Question: I currently have a JComboBox which I'm using as an audio playlist - what I'd like to achieve is a little "remove" button on the right hand side of each item that I can use to remove it from the underlying model, where the circle is:
What would be the best way of achieving this?
I'd like the button to be the same for all items in the JComboBox.

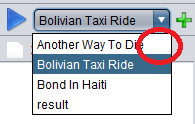
Answer: I had to quickly try and see for myself how difficult it is to achieve the wanted result with 'JComboBox'. The conclusion I got (as @trashgod says in the comment above) was that this object was never designed to have other components or at least it feels like this to me.
Below is a sample that does something what you want. You could use it as a start, but to be honest you should forget about using the 'JComboBox' for this problem.
'''
import java.awt.*;
import java.awt.event.*;
import java.net.MalformedURLException;
import java.net.URL;
import java.util.logging.Level;
import java.util.logging.Logger;
import javax.swing.*;
public class ButtonCombo {
private JPanel getContent() throws MalformedURLException {
String[] ids = {"north", "west", "south", "east"};
JComboBox combo = new JComboBox(ids);
Icon removeIcon = new ImageIcon(new URL("http://filesharefreak.org/images/red_x.png"));
combo.setRenderer(new ButtonComboRenderer(removeIcon, combo));
JPanel panel = new JPanel();
panel.add(combo);
return panel;
}
public static void main(String[] args) {
SwingUtilities.invokeLater(new Runnable() {
@Override
public void run() {
try {
JFrame f = new JFrame();
f.setDefaultCloseOperation(JFrame.EXIT_ON_CLOSE);
JPanel panel = new JPanel();
panel.add(new ButtonCombo().getContent());
JButton button = new JButton("OKOKO");
panel.add(button);
f.setContentPane(panel);
f.setSize(300, 160);
f.setLocation(200, 200);
f.setVisible(true);
} catch (MalformedURLException ex) {
Logger.getLogger(ButtonCombo.class.getName()).log(Level.SEVERE, null, ex);
}
}
});
}
}
class ButtonComboRenderer implements ListCellRenderer {
Icon icon;
JPanel panel;
JLabel label;
JButton button;
public ButtonComboRenderer(Icon removeIcon, final JComboBox combo) {
icon = removeIcon;
label = new JLabel();
button = new JButton(icon);
button.setPreferredSize(new Dimension(icon.getIconWidth(), icon.getIconHeight()));
panel = new JPanel(new BorderLayout());
panel.add(label);
panel.add(button, BorderLayout.EAST);
panel.addMouseListener(new MouseAdapter() {
@Override
public void mousePressed(MouseEvent e) {
if (button.getX() < e.getX()) {
System.out.println("button contains the click remove the item");
combo.removeItem(label.getText());
}
}
});
}
//so we will install the mouse listener once
boolean isFirst = true;
@Override
public Component getListCellRendererComponent(JList list,
Object value,
int index,
boolean isSelected,
boolean cellHasFocus) {
if (isFirst) {
isFirst = false;
list.addMouseListener(new MouseAdapter() {
@Override
public void mousePressed(MouseEvent e) {
panel.dispatchEvent(e);
e.consume();
}
});
}
String text = (String) value;
label.setText(text);
if(text == null)
button.setIcon(null);
else if(button.getIcon() == null)
button.setIcon(icon);
panel.setBackground(isSelected ? Color.red : Color.white);
panel.setForeground(isSelected ? Color.white : Color.black);
return panel;
}
}
'''
---
My final recommendation and the way I would do it is:
Make it extensible and modifiable by separating it from the trigger and presentation, where both use 'JComponent's as they come as oppose to using a renderer. In this way you would be able to capture and serve events on the components rather than as in this case all events are captured by the 'JList' used for rendering.
Below is a sample that should help you start. It is not the final solution but it presents lots of the important issues involved in making such component. You should use the presented functionality and wrap it all accordingly in a single component:
'''
import java.awt.Color;
import java.awt.Dimension;
import java.awt.GridLayout;
import java.awt.event.ActionEvent;
import javax.swing.*;
public class MockJComboBox {
public static void main(String[] args) {
SwingUtilities.invokeLater(new Runnable() {
@Override
public void run() {
final JPanel popupContent = new JPanel(new GridLayout(0, 1));
popupContent.setBackground(Color.GREEN);
popupContent.add(new JLabel("Content of popupContent panel"));
popupContent.add(new JLabel("Content of popupContent panel"));
popupContent.add(new JLabel("Content of popupContent panel"));
popupContent.add(new JLabel("Content of popupContent panel"));
popupContent.add(new JLabel("Content of popupContent panel"));
popupContent.add(new JComboBox(new Object[]{"Content of popupContent panel"}));
final JButton popupCloseButton = new JButton("X");
popupContent.add(popupCloseButton);
final JScrollPane s = new JScrollPane(popupContent);
s.setPreferredSize(new Dimension(popupContent.getPreferredSize().width + s.getVerticalScrollBar().getPreferredSize().width
+ s.getBorder().getBorderInsets(s).left
+ s.getBorder().getBorderInsets(s).right, 100));
JPanel panel = new JPanel();
panel.setPreferredSize(new Dimension(200, 200));
final JButton popupOpenButton = new JButton();
panel.add(popupOpenButton);
final JFrame f = new JFrame();
f.setDefaultCloseOperation(JFrame.EXIT_ON_CLOSE);
f.setContentPane(panel);
final PopupFactory popupFactory = PopupFactory.getSharedInstance();
popupOpenButton.setAction(new AbstractAction("Open") {
private Popup popup;
private boolean isShown = false;
@Override
public void actionPerformed(ActionEvent e) {
if (isShown) {
popup.hide();
} else {
popup = popupFactory.getPopup(popupOpenButton, s,
popupOpenButton.getLocationOnScreen().x, popupOpenButton.getLocationOnScreen().y + popupOpenButton.getHeight());
popupCloseButton.setAction(new AbstractAction(popupCloseButton.getText()) {
@Override
public void actionPerformed(ActionEvent e) {
isShown = false;
popup.hide();
}
});
popup.show();
}
isShown = !isShown;
}
});
f.pack();
f.setVisible(true);
}
});
}
}
'''